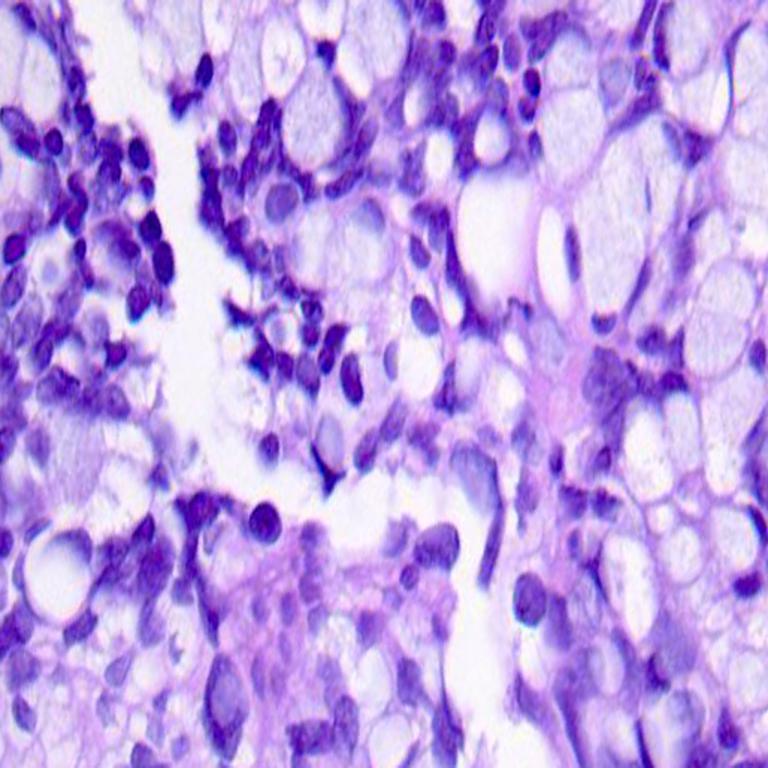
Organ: colon
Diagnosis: adenocarcinomas